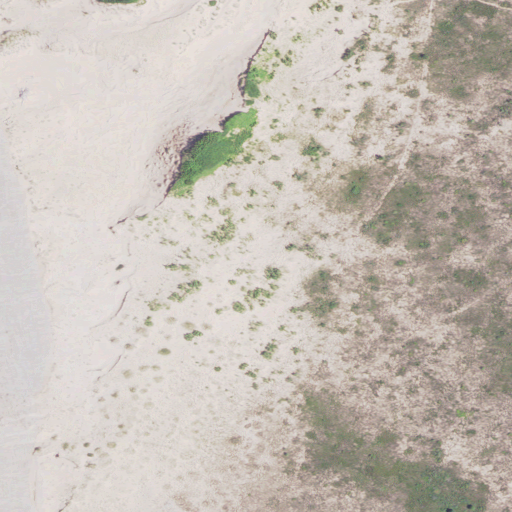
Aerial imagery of mountain in Michigan named The Sleeping Bear containing barren land and grassland